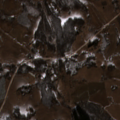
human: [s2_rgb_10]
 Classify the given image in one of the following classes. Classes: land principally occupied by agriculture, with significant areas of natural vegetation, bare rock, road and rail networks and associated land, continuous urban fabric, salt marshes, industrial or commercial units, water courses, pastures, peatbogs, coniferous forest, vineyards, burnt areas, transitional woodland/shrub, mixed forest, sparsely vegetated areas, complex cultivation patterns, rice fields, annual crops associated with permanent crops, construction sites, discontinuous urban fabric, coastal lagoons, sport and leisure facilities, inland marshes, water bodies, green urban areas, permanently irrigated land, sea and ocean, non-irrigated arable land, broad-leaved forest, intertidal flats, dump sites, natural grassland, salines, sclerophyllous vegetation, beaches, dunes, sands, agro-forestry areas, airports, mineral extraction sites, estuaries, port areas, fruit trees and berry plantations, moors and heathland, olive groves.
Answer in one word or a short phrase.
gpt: non-irrigated arable land, pastures, complex cultivation patterns, land principally occupied by agriculture, with significant areas of natural vegetation, broad-leaved forest, mixed forest